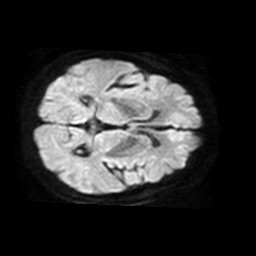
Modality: TRACE
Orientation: axial
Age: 65
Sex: female
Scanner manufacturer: philips
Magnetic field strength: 1.5 T
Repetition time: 4.824 s
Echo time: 0.07764 s